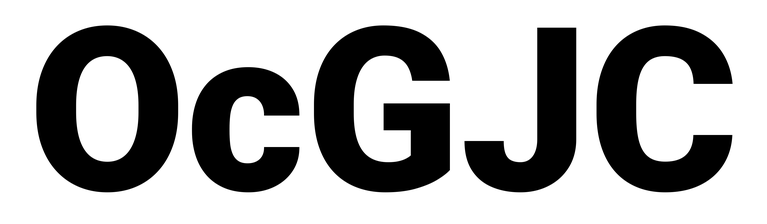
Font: Roboto_Black